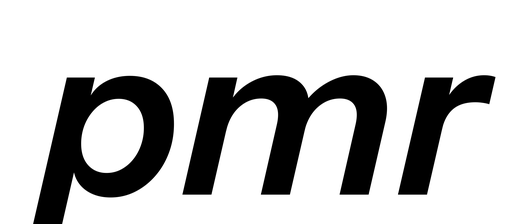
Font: InstrumentSans-Italic_SemiBold_Italic